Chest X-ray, PA view. Patient: 58 years old, sex M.
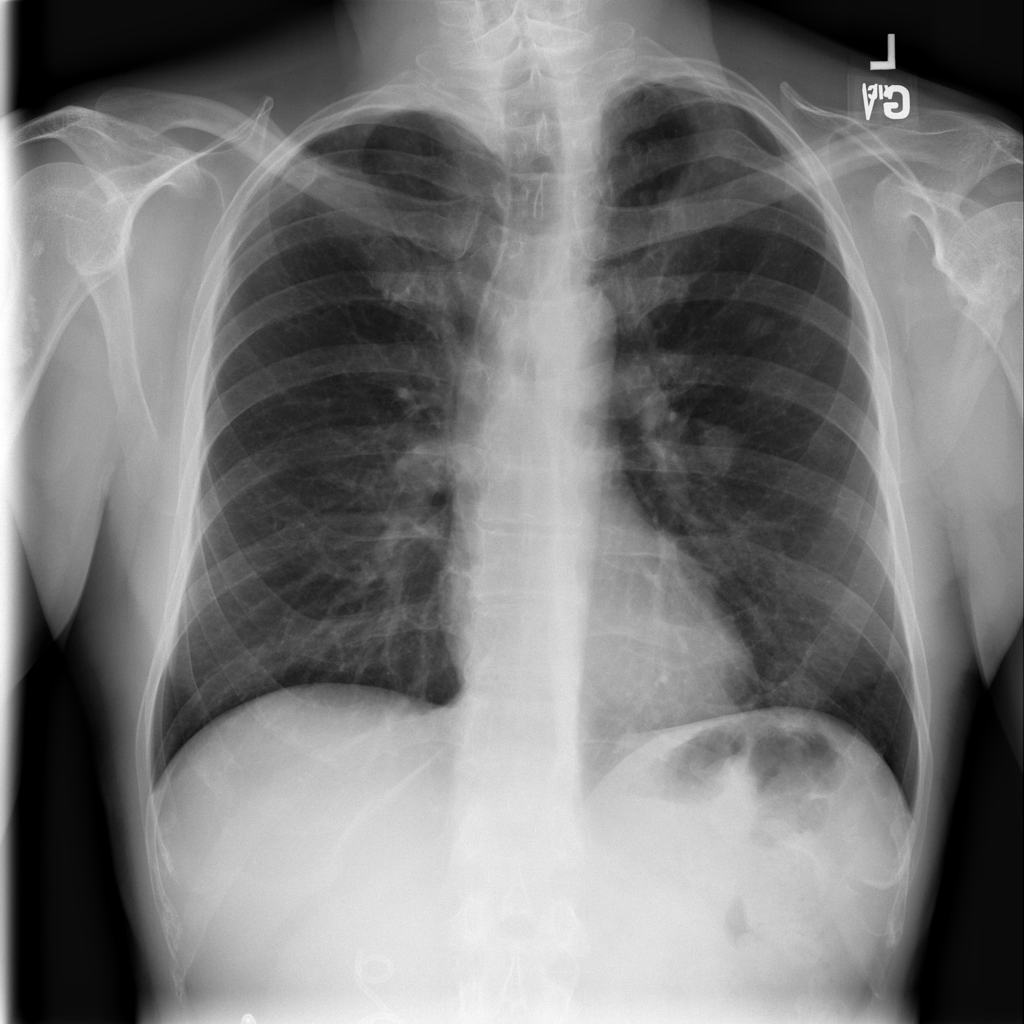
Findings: No Finding